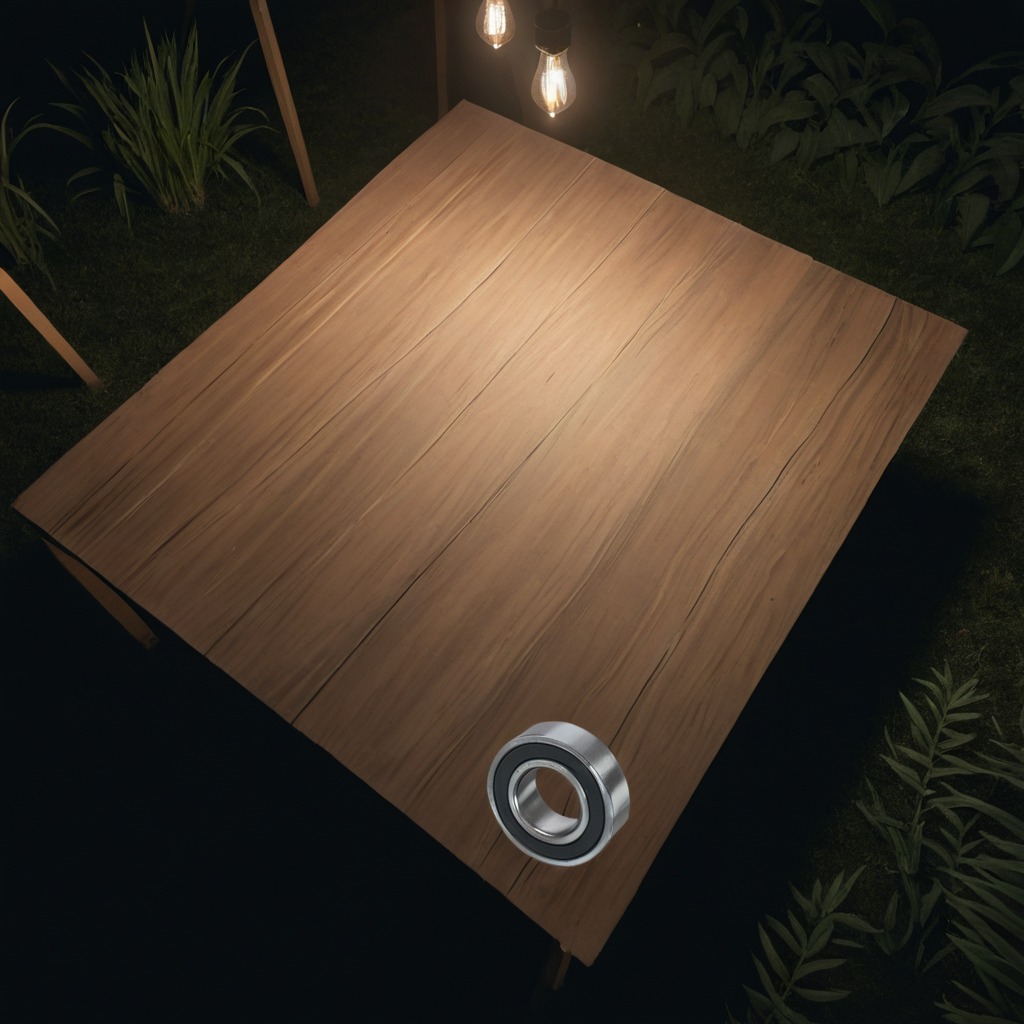
A metal ball bearing is lying on the wooden table.